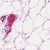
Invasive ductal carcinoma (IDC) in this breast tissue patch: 0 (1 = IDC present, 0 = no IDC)